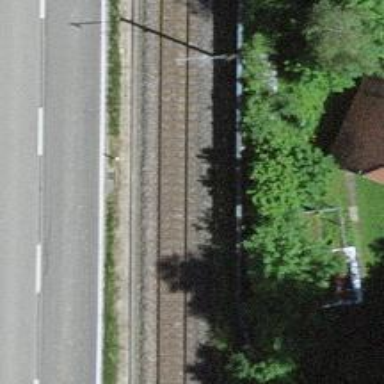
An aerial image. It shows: Single-track electrified railway with contact line.